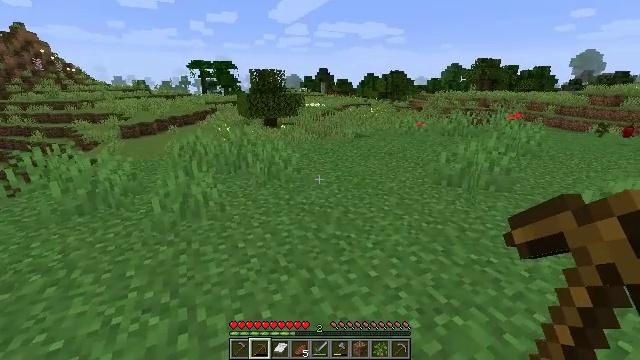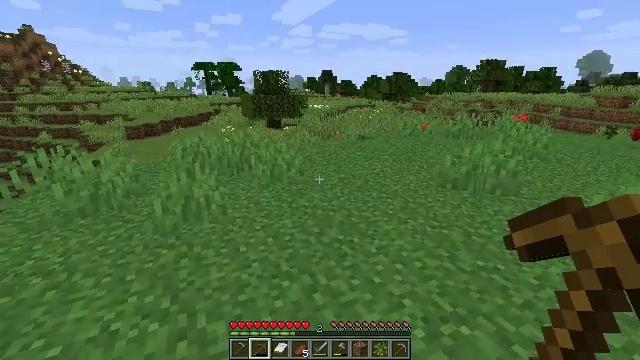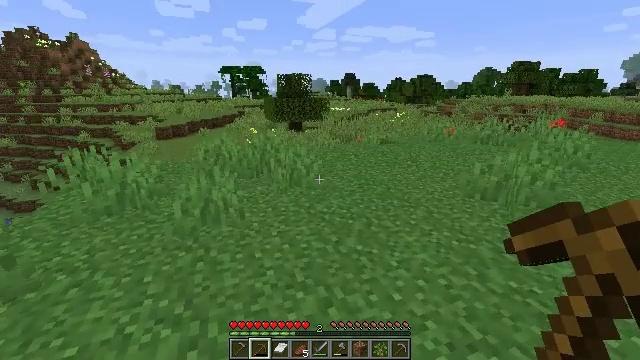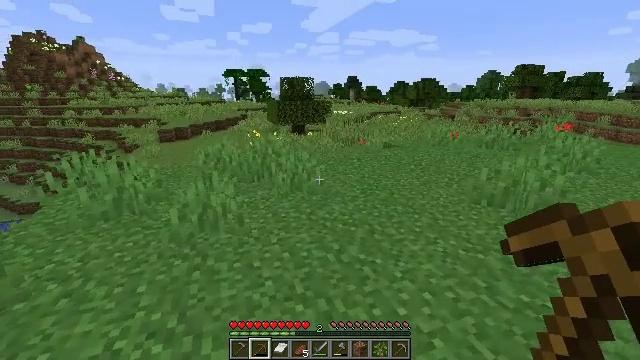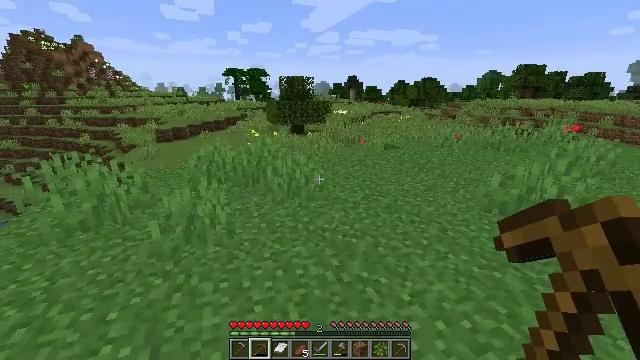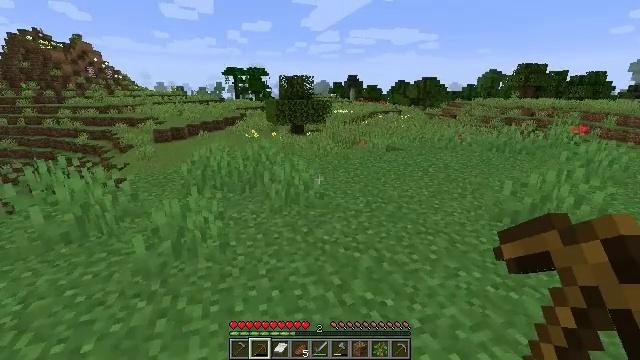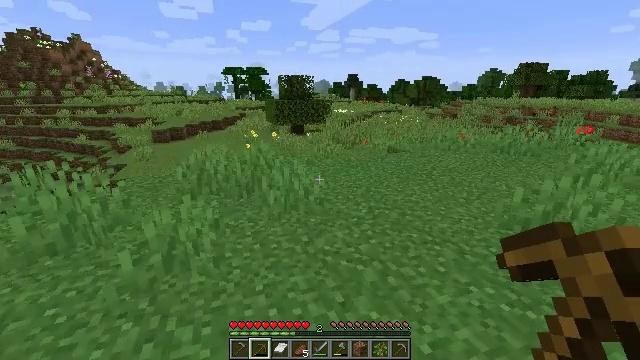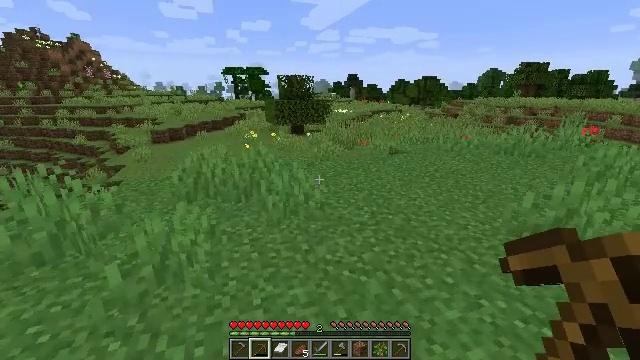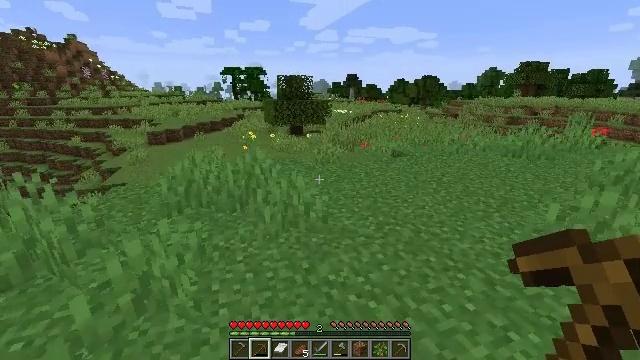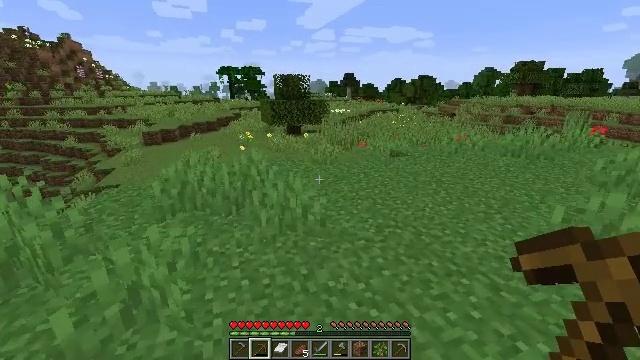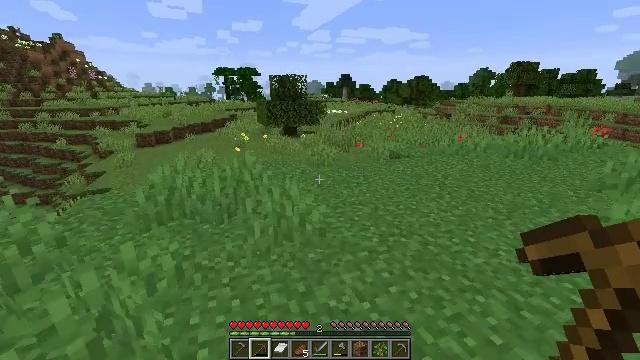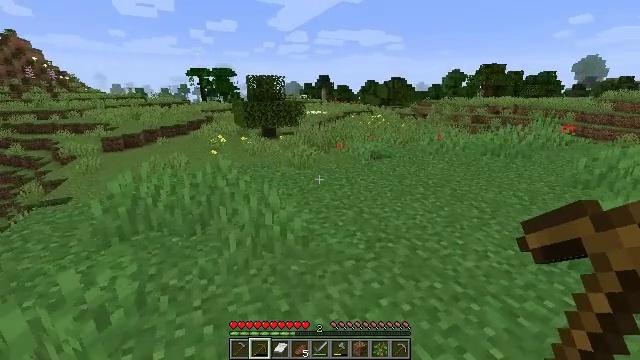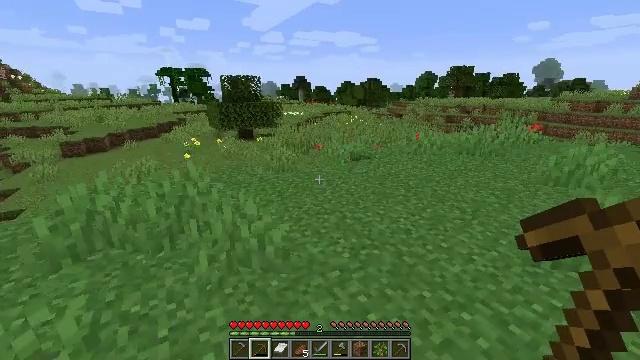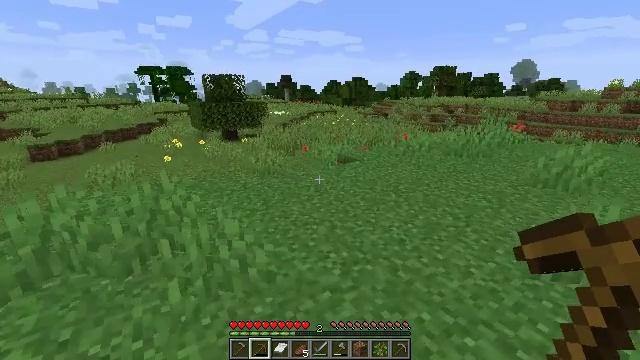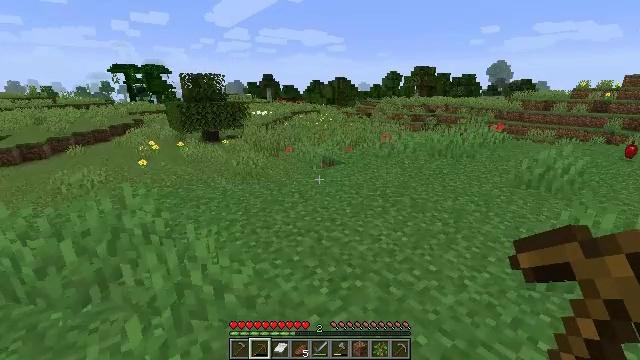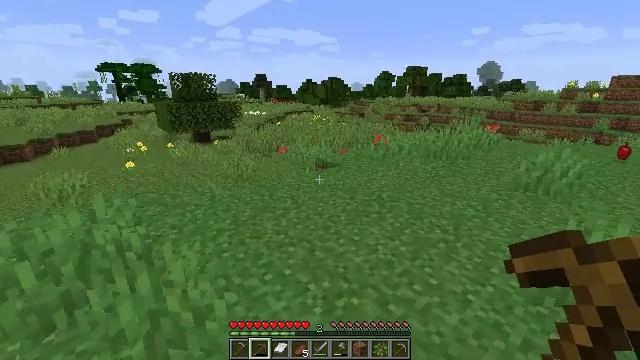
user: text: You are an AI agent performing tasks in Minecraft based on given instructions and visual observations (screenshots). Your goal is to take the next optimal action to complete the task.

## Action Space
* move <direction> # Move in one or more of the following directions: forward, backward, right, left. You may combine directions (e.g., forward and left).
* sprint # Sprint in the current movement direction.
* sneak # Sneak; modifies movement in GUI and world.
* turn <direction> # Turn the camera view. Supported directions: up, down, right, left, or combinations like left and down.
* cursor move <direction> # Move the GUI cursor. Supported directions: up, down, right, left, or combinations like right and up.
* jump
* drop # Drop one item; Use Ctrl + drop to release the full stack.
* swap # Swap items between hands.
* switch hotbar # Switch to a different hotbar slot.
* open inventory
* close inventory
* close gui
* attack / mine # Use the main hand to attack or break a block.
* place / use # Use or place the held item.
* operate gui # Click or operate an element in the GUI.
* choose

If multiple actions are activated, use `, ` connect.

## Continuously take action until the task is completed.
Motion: motion action
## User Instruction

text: Break the poppy plant.
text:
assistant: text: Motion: move forward
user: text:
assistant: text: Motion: move forward, turn left
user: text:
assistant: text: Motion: move forward
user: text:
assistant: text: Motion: move forward
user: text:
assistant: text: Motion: move forward
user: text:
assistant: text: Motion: move forward
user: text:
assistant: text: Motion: move forward
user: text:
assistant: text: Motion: move forward
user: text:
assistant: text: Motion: move forward
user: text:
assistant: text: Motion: move forward
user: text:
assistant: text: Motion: move forward, turn right
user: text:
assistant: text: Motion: move forward, turn right
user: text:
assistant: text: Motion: move forward, turn right
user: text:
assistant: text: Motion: move forward, turn right
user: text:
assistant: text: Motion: move forward, turn right
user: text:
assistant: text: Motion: move forward
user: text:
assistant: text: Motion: move forward
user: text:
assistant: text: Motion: move forward
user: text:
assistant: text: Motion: move forward
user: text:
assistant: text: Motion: move forward
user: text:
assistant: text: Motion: move forward
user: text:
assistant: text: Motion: move forward
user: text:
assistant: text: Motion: move forward
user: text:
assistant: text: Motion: move forward
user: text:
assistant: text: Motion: move forward
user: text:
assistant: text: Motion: move forward
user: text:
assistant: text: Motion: move forward
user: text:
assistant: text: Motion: move forward
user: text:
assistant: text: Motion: move forward
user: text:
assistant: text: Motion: move forward